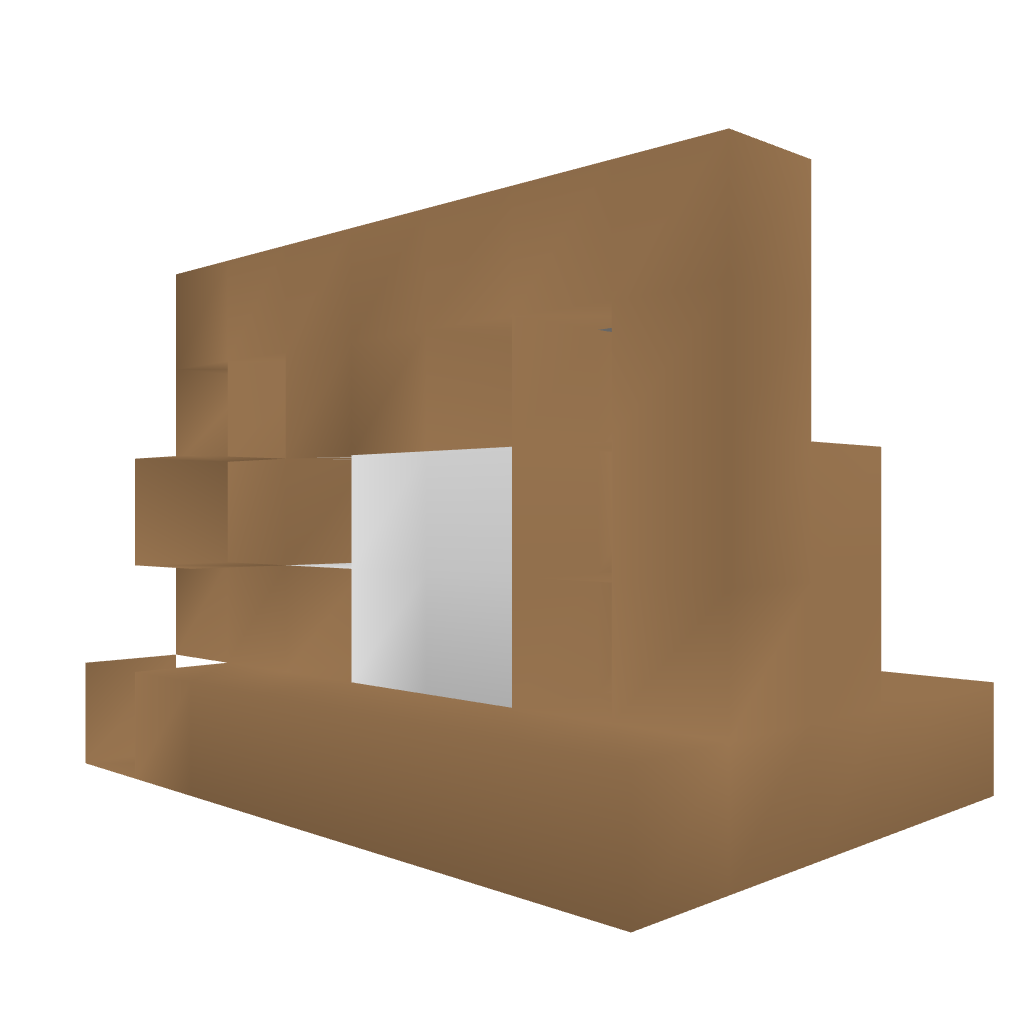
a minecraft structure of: PLANS FOR STEAMBATH bad low quality